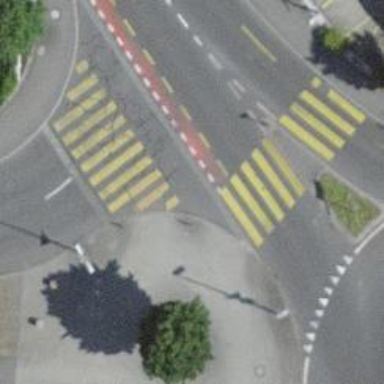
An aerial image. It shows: Kerb barrier.